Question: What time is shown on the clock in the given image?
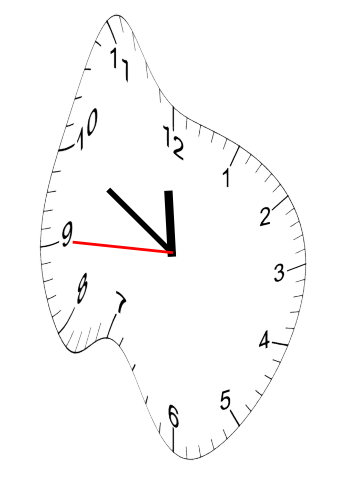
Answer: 11:49:45